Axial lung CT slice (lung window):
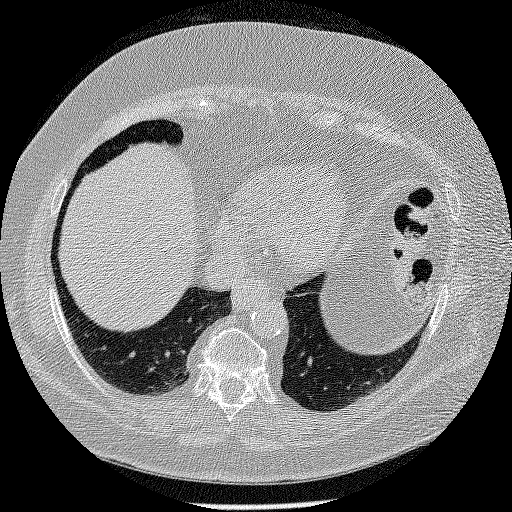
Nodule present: no